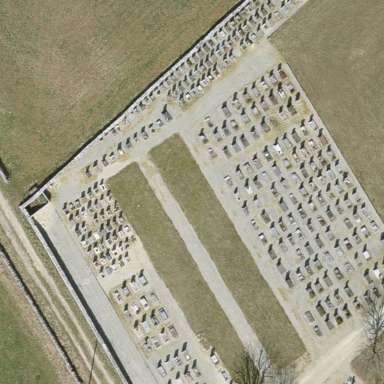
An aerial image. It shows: Grave yard.